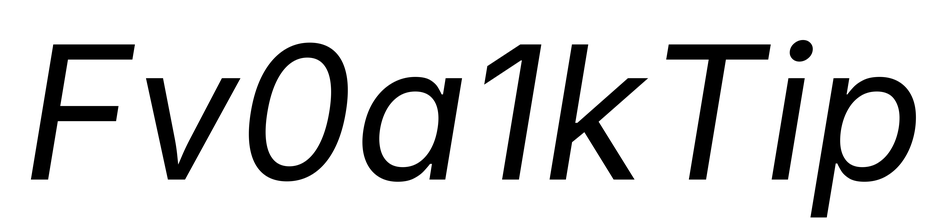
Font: Inter-Italic_Italic